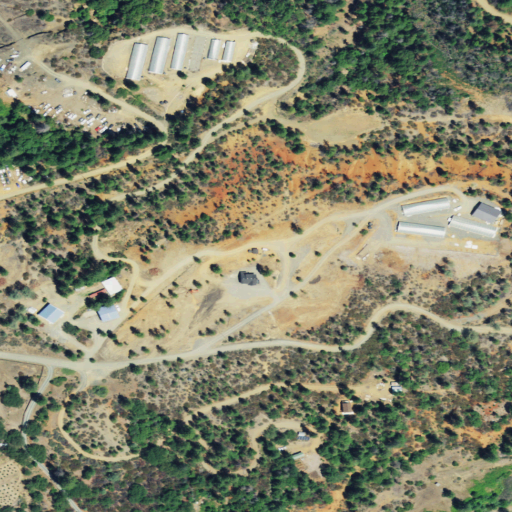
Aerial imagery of mountain in California named Red Hill containing shrub, grassland, evergreen forest, open development, mixed forest, and low intensity development